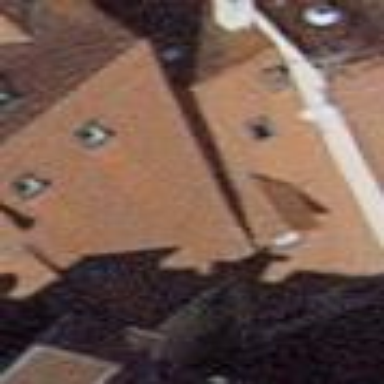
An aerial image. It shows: Building with gabled roof oriented across its structure.